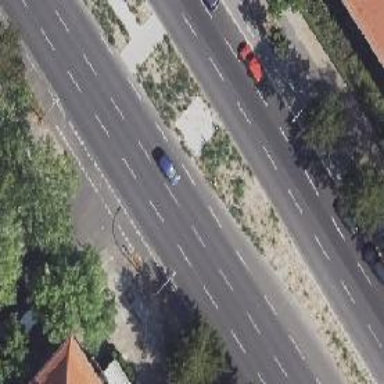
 and asphalt surface. The road is dual carriageway with parking lane on the right side."